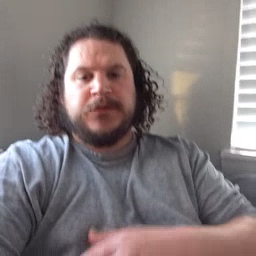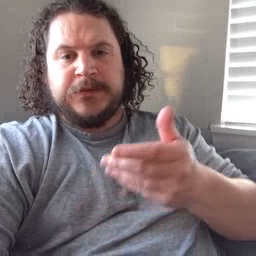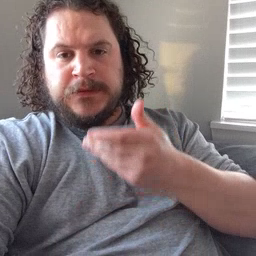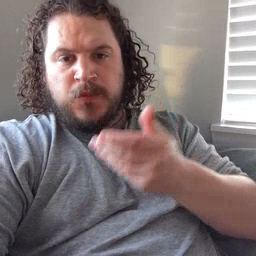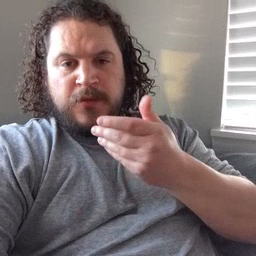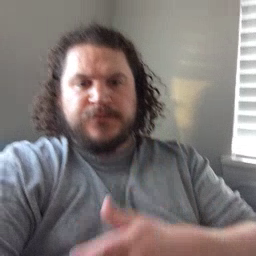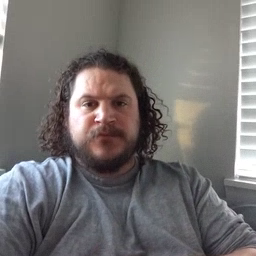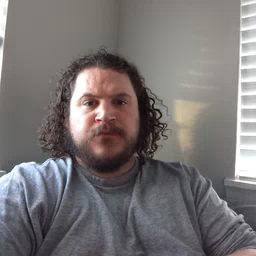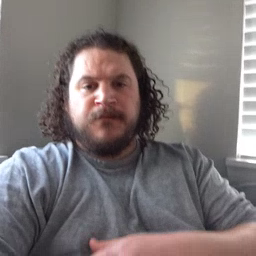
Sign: cereal